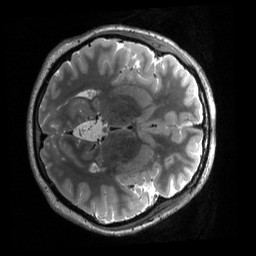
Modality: T2w
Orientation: axial
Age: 23
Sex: female
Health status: ill
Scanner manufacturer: siemens
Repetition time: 3.2 s